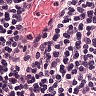
Metastatic tissue present: no